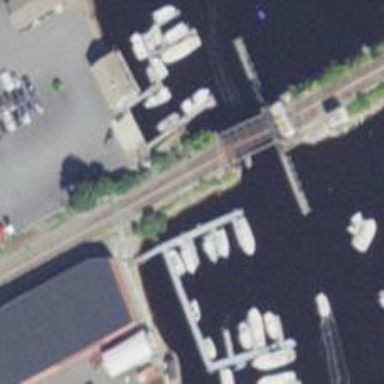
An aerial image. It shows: Bascule movable rail bridge.